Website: macys
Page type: customer-info-address
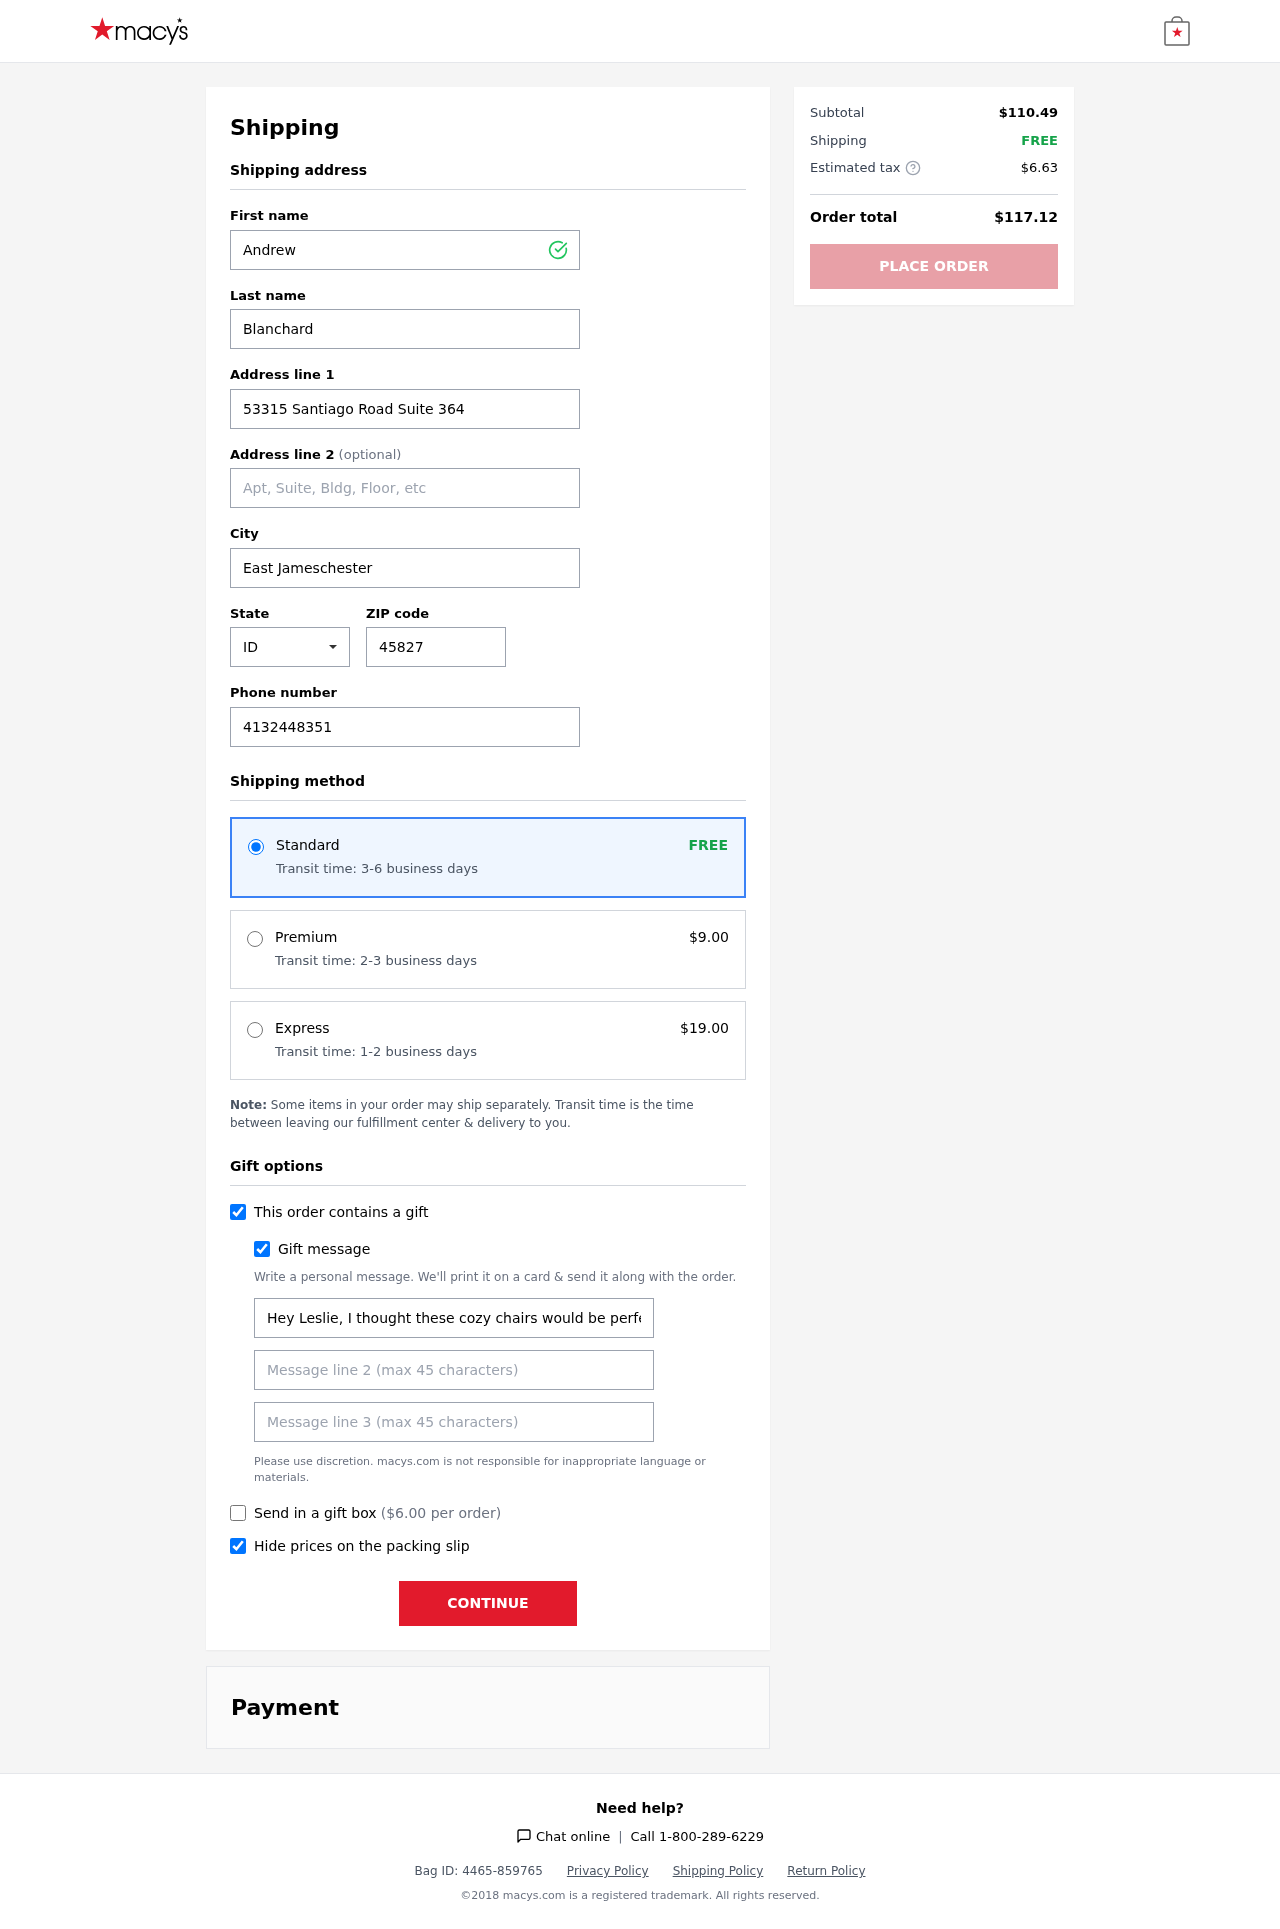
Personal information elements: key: PII_CITY
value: East Jameschester
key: PII_FIRSTNAME
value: Andrew
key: PII_GIFT_MESSAGE
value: Hey Leslie, I thought these cozy chairs would be perfect for those sunny brunches on your patio! I can’t wait to see you enjoying them with friends and family. Cheers to new memories in your beautiful home!  Andrew
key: PII_LASTNAME
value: Blanchard
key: PII_PHONE
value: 4132448351
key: PII_POSTCODE
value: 45827
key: PII_STATE_ABBR
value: ID
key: PII_STREET
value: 53315 Santiago Road Suite 364
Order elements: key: ORDER_SHIPPING_STANDARD
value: FREE
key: ORDER_SHIPPING_STANDARD_TIME
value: Transit time: 3-6 business days
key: ORDER_SHIPPING_PREMIUM
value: $9.00
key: ORDER_SHIPPING_PREMIUM_TIME
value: Transit time: 2-3 business days
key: ORDER_SHIPPING_EXPRESS
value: $19.00
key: ORDER_SHIPPING_EXPRESS_TIME
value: Transit time: 1-2 business days
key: ORDER_GIFT_BOX_FEE
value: $6.00
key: ORDER_SUBTOTAL
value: $110.49
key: ORDER_SHIPPING_COST
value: FREE
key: ORDER_TAX
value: $6.63
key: ORDER_TOTAL
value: $117.12